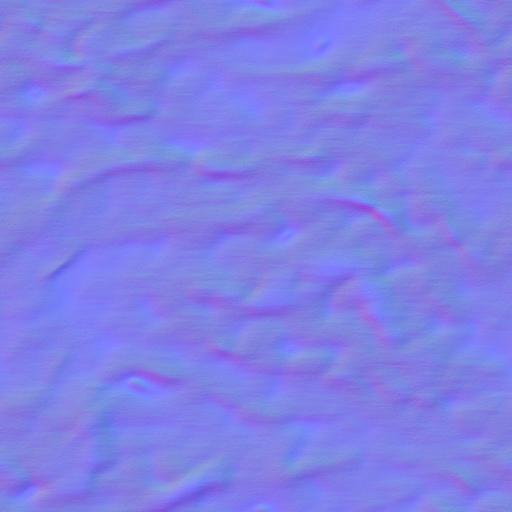
clean light snow white winter